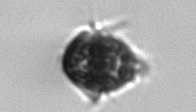
Label: Mesodinium